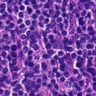
Metastatic tissue present: no